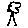
Label: tree